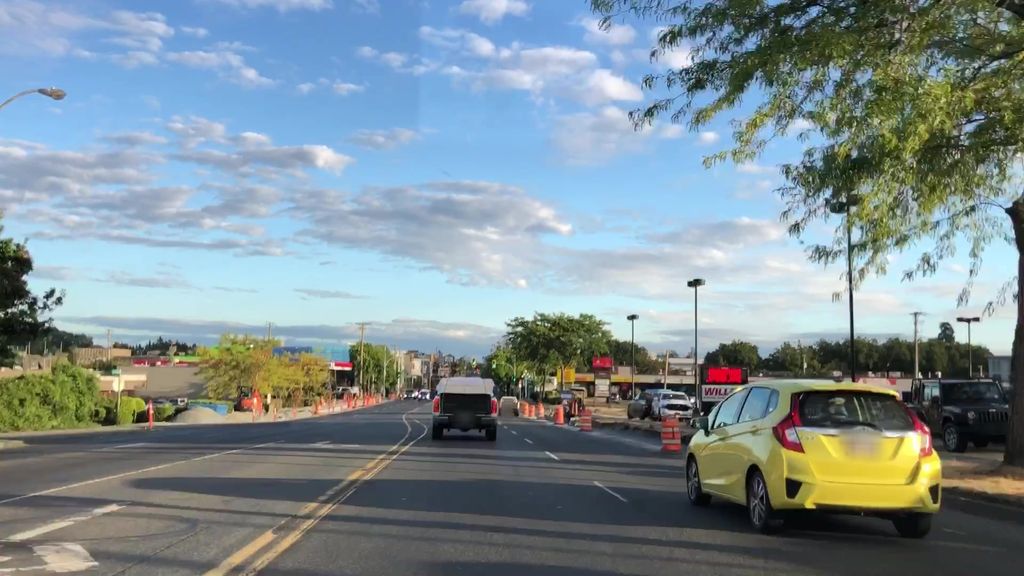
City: victoria